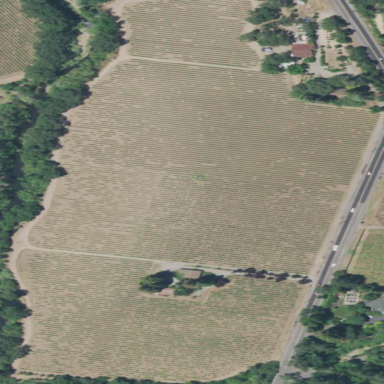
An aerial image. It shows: Vineyard with wine grapes as the main crop.